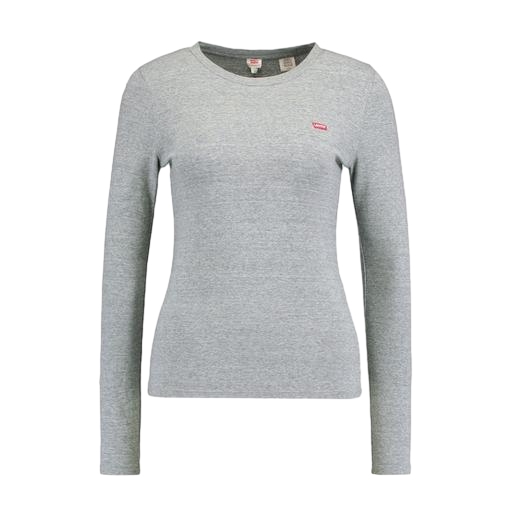
slim crew tee, longsleeve t-shirt, long sleeve tee, white background